Field crop: maize
Growth stage: 1
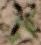
Species: atriplex